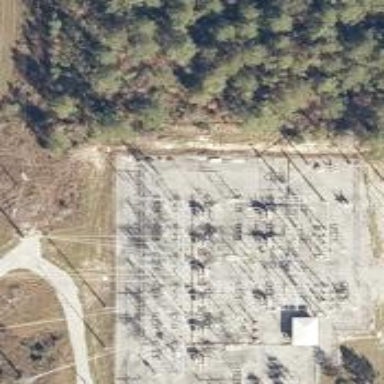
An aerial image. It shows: Switch for power supply.